Question: I am having a tough time figuring out what's going on. How can I checkout my 'github.com:unphased/oh-my-zsh.vim''s 'master' branch?
I can see that one of my branches (which was badly named "master-mine", from an earlier attempt to do something similar to what i'm doing now, which is 'git clone'ing the original repo rather than my own fork of the repo, and then attempting to add my own repo as another remote)

I know for a fact that robbyrussell's github repo has no 'master-mine' branch.
I manually inserted the '[remote "mine"]' and '[branch "mine-master"]' entries myself.
I get the feeling that that was wrong and I should only be editing the config once those branches have been made.
I will now be just removing this and cloning my own repo and adding the original as a remote in order to merge in the upstream changes... I think I can manage that... but I'd like to know what happened here and how i might be able to clean this up next time.
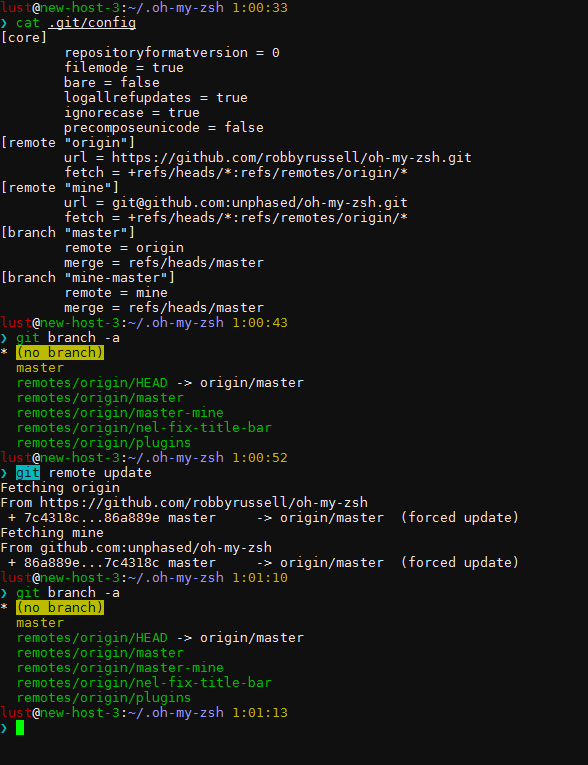
Answer: The 'fetch' part is wrong here:
'''
[remote "mine"]
url = git@github.com:unphased/oh-myu-zsh.git
fetch= +refs/heads/*:refs/remotes/origin/*
'''
It maps to the same remotes as origin. It should be:
'''
fetch= +refs/heads/*:refs/remotes/mine/*
'''
The part before ':' configures which branches on the remote that are supposed to be fetched. The part after ':' configures where in the local repository those are supposed to be copied to. So, since you call the remote repository 'mine' in your repository, you should map the remote branches to a directory named 'remotes/mine' in your repository.
In the future, when adding a remote, rather than editing the config directly, it is easier to use the 'remote add' command:
'''
git remote add mine git@github.com:unphased/oh-myu-zsh.git
'''
Also, when adding a tracking branch, rather than editing the config directly, it is easier to do this (though you got that configuration right anyway):
'''
git branch --track mine-master mine/master
'''